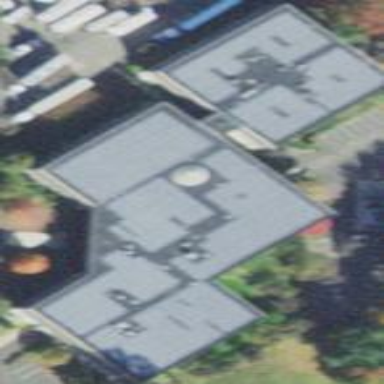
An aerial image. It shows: Part of building is shown in the image.